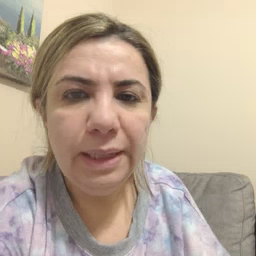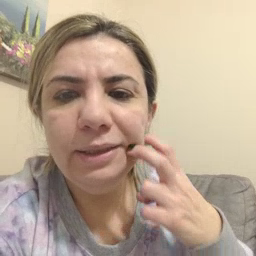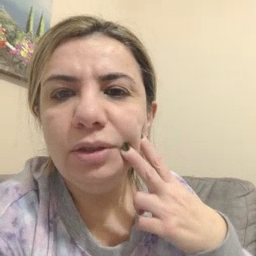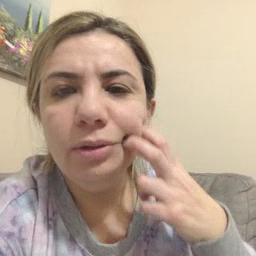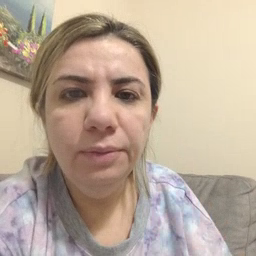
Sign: gum